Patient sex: M
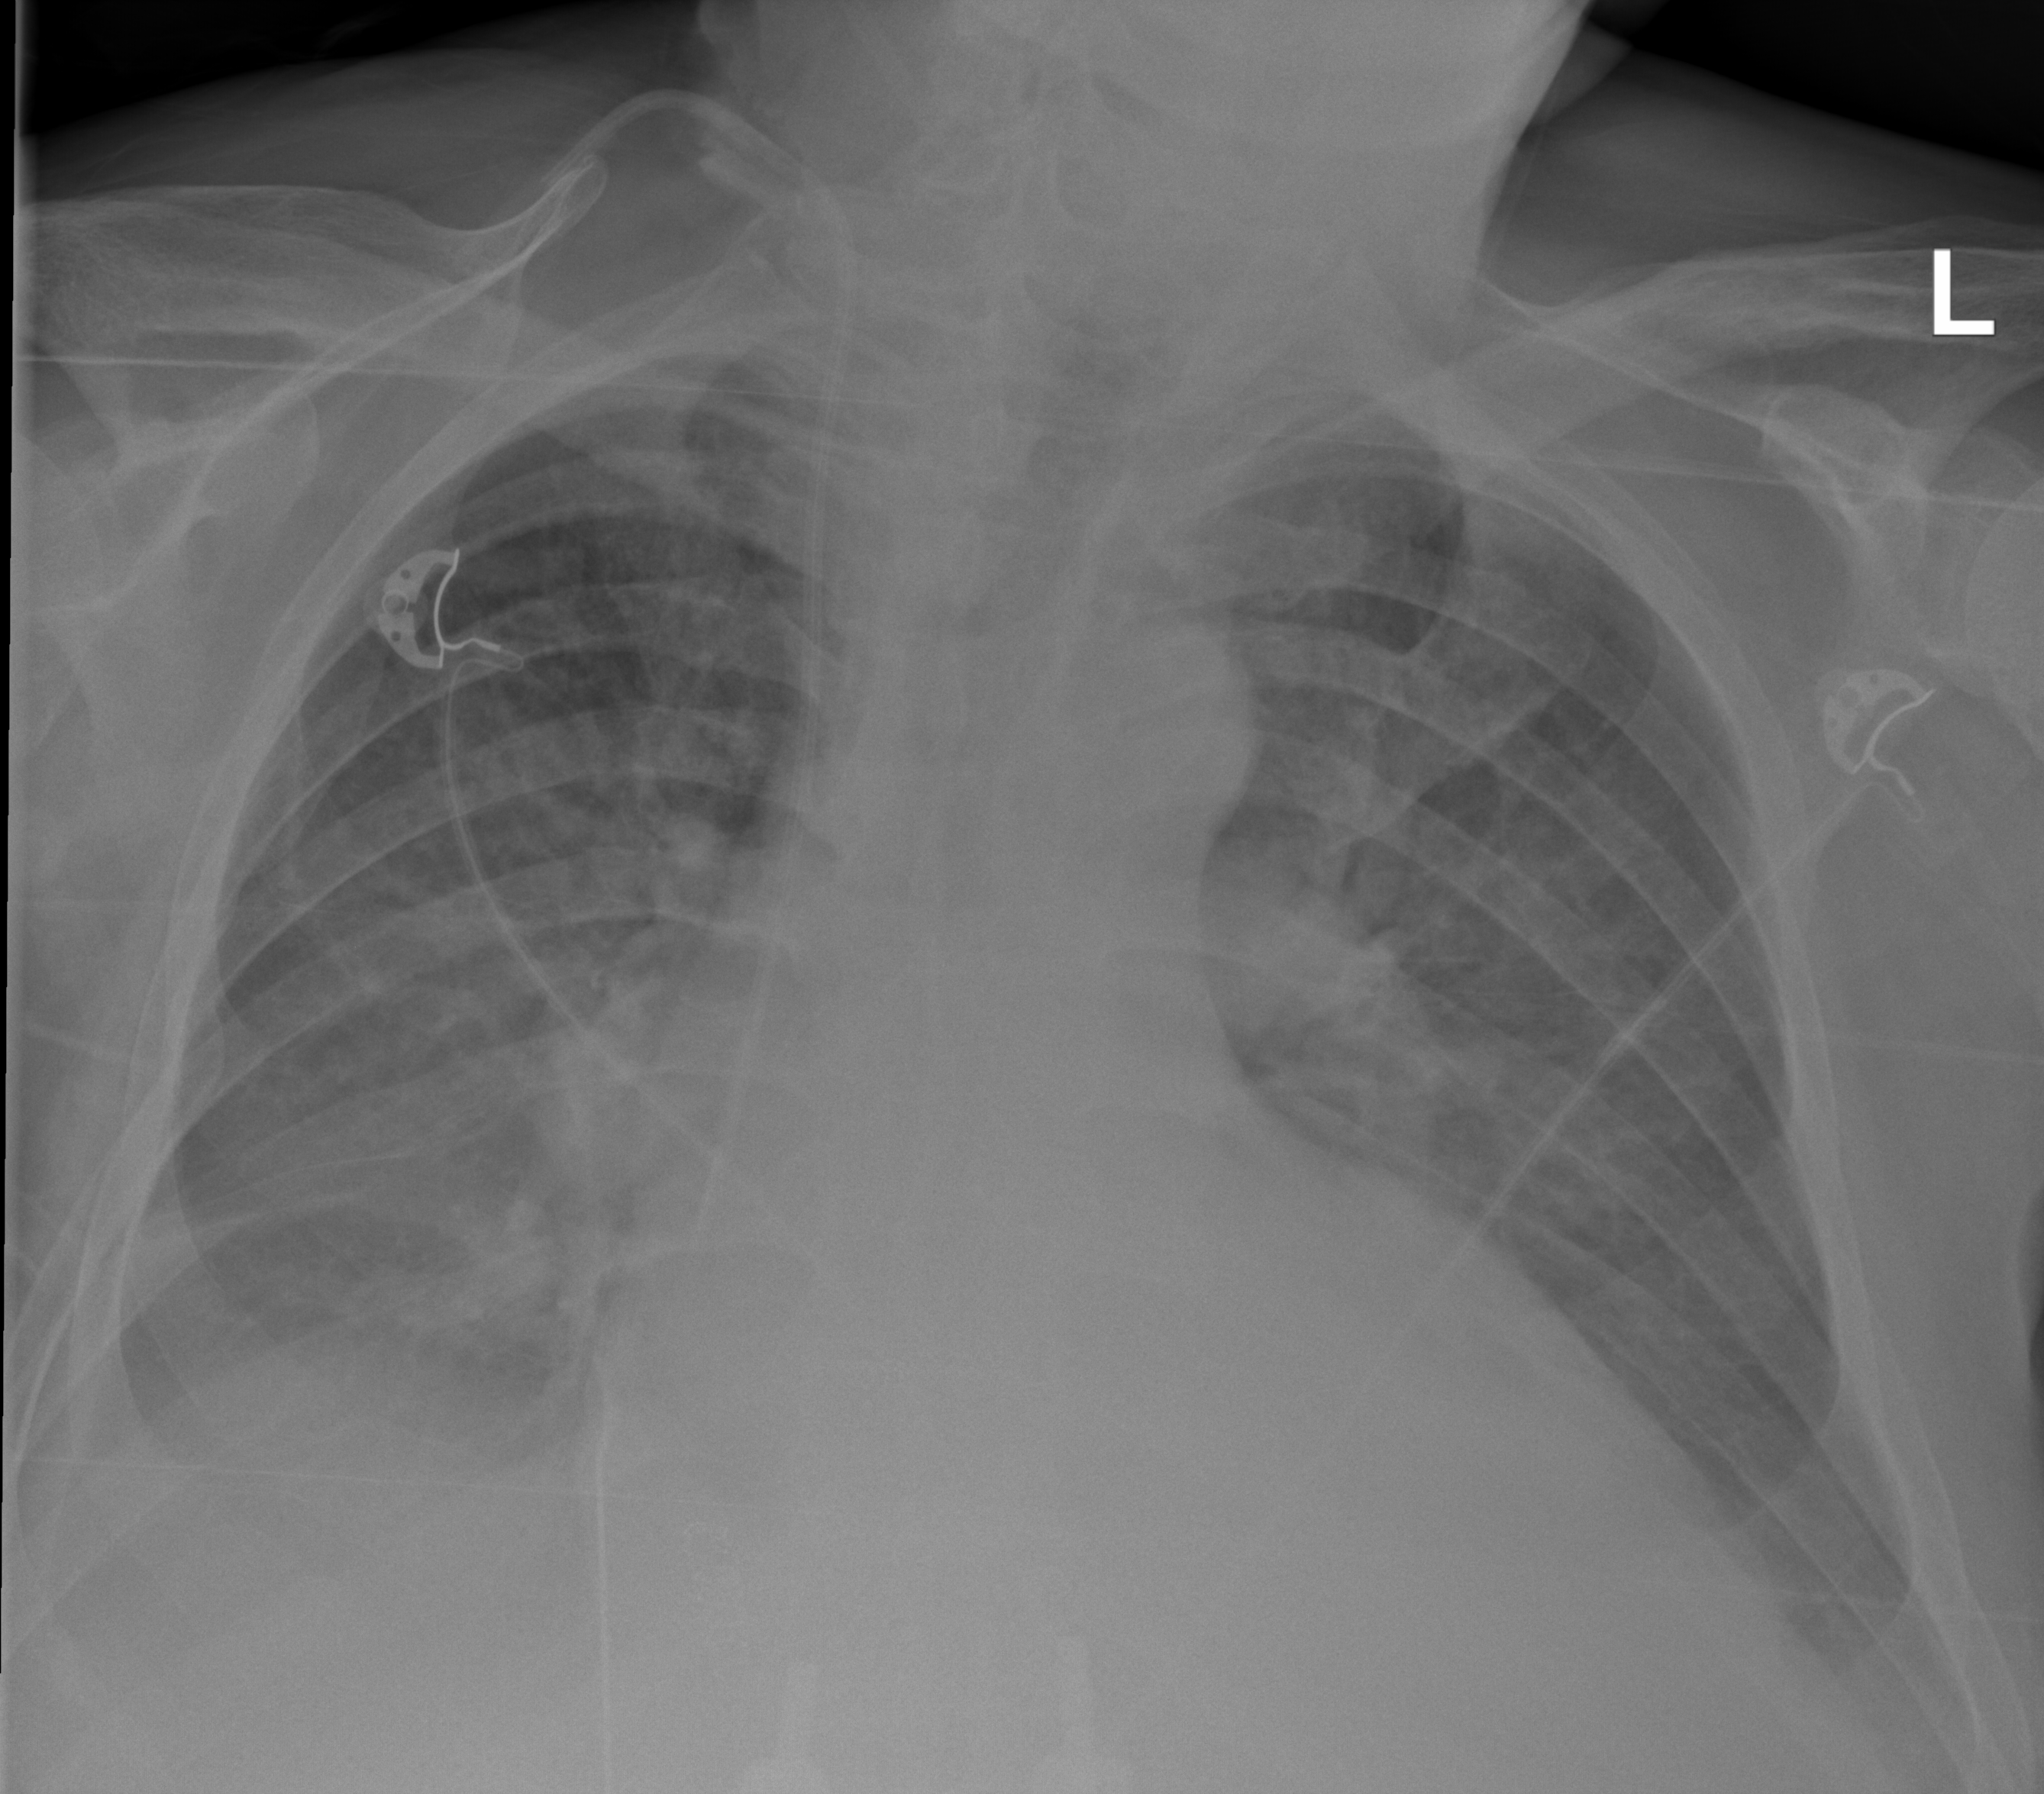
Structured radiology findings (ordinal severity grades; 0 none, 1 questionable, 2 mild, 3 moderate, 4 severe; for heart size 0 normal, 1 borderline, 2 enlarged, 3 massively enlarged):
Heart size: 2
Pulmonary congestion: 3
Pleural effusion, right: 2
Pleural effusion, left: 2
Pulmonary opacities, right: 2
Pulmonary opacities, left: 2
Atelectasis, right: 2
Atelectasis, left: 2